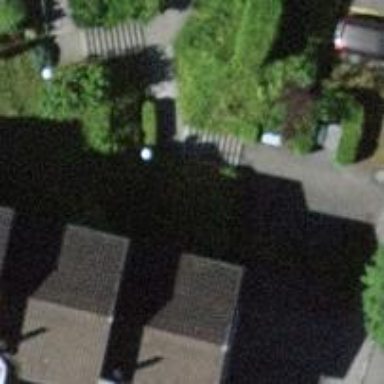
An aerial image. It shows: Road with steps.